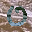
Label: 0